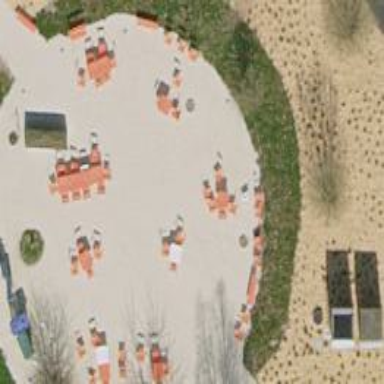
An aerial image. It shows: BBQ amenity.